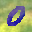
Label: 0